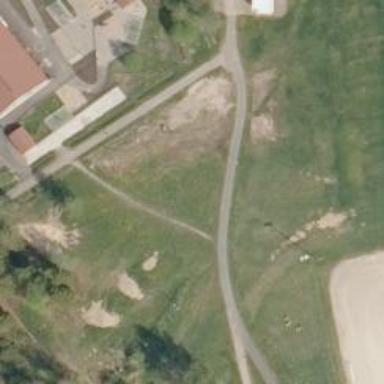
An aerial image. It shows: Nordic skiing track.